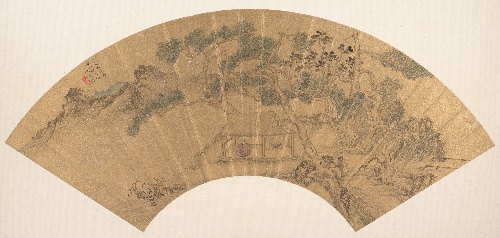
Title: 明   陳季淳   山水人物圖  扇頁|Landscape with figure
Artist: Chen Jichun
Artist bio: Chinese, active mid-17th century
Date: 1635
Object type: Folding fan mounted as an album leaf
Classification: Paintings
Medium: Folding fan mounted as an album leaf; ink and color on gold paper
Culture: China
Period: Ming dynasty (1368–1644)
Dimensions: 7 3/8 × 21 3/4 in. (18.7 × 55.2 cm)
Department: Asian Art
Credit line: John Stewart Kennedy Fund, 1913
Accession year: 1913
Repository: Metropolitan Museum of Art, New York, NY
Tags: Pavilions|Landscapes|Trees